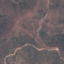
Land use / land cover class: HerbaceousVegetation